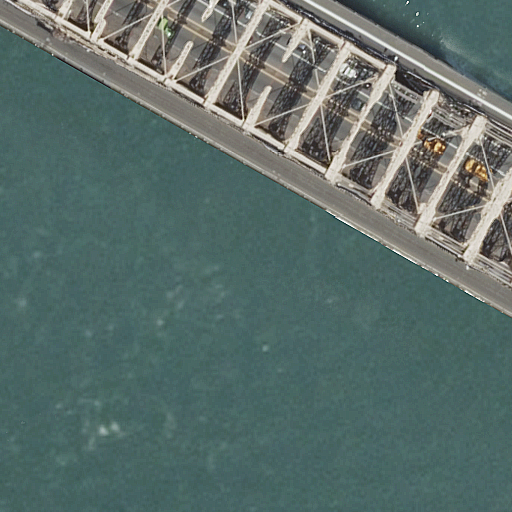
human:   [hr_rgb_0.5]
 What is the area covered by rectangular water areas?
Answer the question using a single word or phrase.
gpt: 10623m2

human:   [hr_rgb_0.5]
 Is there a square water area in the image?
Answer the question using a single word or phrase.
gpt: no

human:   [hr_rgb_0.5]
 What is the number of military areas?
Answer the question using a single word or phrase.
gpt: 0

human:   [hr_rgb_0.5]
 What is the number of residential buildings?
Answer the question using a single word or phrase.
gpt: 0

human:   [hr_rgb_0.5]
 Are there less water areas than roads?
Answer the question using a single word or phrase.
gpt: yes

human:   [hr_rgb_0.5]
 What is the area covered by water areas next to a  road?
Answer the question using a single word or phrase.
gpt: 10623m2

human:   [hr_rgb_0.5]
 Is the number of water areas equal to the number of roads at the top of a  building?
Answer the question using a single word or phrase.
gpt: no

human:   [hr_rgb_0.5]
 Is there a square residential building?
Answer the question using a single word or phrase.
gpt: no

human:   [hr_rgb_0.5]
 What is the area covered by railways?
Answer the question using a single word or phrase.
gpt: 0m2

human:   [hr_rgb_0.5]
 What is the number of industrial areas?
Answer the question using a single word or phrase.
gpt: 0

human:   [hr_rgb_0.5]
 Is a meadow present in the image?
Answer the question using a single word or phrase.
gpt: no

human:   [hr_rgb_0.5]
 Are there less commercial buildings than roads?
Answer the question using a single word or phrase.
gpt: yes

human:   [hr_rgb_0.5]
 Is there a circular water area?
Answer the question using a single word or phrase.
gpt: no

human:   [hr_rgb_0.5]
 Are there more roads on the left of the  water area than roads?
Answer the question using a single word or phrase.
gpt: no

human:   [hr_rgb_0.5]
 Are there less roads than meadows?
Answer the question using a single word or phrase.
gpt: no

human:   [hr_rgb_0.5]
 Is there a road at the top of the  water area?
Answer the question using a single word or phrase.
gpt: yes

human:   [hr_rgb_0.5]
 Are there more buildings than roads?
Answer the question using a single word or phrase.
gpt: no

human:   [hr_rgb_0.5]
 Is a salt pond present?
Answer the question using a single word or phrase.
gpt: no

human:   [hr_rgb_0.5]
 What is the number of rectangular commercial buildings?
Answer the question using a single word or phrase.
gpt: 0

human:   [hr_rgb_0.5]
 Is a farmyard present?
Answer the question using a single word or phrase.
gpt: no

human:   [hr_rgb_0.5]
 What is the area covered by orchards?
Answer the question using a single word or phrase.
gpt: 0m2

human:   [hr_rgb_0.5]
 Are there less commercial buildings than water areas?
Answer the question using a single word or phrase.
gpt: yes

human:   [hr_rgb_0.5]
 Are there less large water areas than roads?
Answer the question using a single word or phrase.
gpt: yes

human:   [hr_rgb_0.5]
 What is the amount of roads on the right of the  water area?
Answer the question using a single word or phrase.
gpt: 1

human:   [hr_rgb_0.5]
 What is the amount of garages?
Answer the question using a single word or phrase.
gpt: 0

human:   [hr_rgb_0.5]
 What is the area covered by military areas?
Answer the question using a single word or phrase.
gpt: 0m2

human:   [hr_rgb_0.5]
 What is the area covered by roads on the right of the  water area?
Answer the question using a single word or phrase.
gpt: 0m2

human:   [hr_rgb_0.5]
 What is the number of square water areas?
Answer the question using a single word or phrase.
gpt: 0

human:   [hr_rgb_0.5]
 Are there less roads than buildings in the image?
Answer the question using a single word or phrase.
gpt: no

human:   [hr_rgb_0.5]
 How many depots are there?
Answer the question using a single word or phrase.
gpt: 0

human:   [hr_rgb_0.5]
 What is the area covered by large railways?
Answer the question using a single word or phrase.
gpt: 0m2

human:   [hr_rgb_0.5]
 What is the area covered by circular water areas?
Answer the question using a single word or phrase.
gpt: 0m2

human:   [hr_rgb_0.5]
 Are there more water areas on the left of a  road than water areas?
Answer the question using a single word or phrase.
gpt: no

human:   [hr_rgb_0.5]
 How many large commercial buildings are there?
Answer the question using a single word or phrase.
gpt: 0

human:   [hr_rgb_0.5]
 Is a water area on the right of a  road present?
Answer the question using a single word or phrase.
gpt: no

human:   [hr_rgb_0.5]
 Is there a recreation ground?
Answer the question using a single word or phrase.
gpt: no